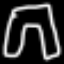
Label: pants